Aerial crown-view tile of a tropical tree (Barro Colorado Island, Panama), acquired 20250915:
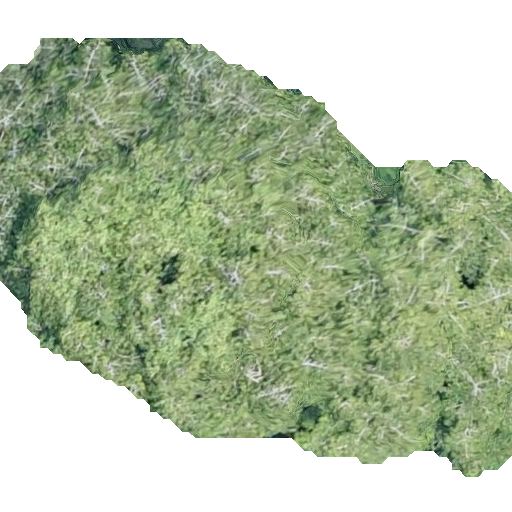
Species: Virola surinamensis
GBIF accepted scientific name: Virola surinamensis
Crown area: 262.894 m²